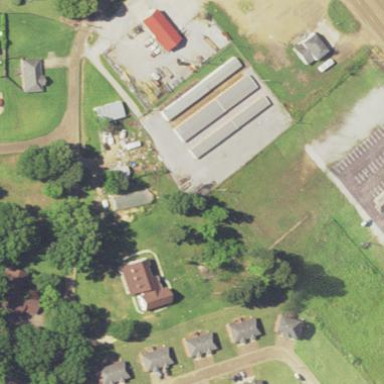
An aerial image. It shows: Garages used for storage rental.